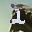
Label: 2